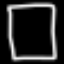
Label: square